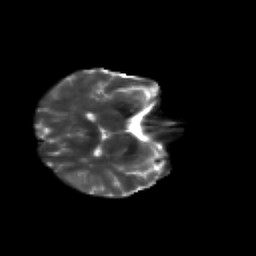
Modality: T2w
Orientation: axial
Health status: healthy
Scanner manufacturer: siemens
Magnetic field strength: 3 T
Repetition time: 12 s
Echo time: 0.092 s